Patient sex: M
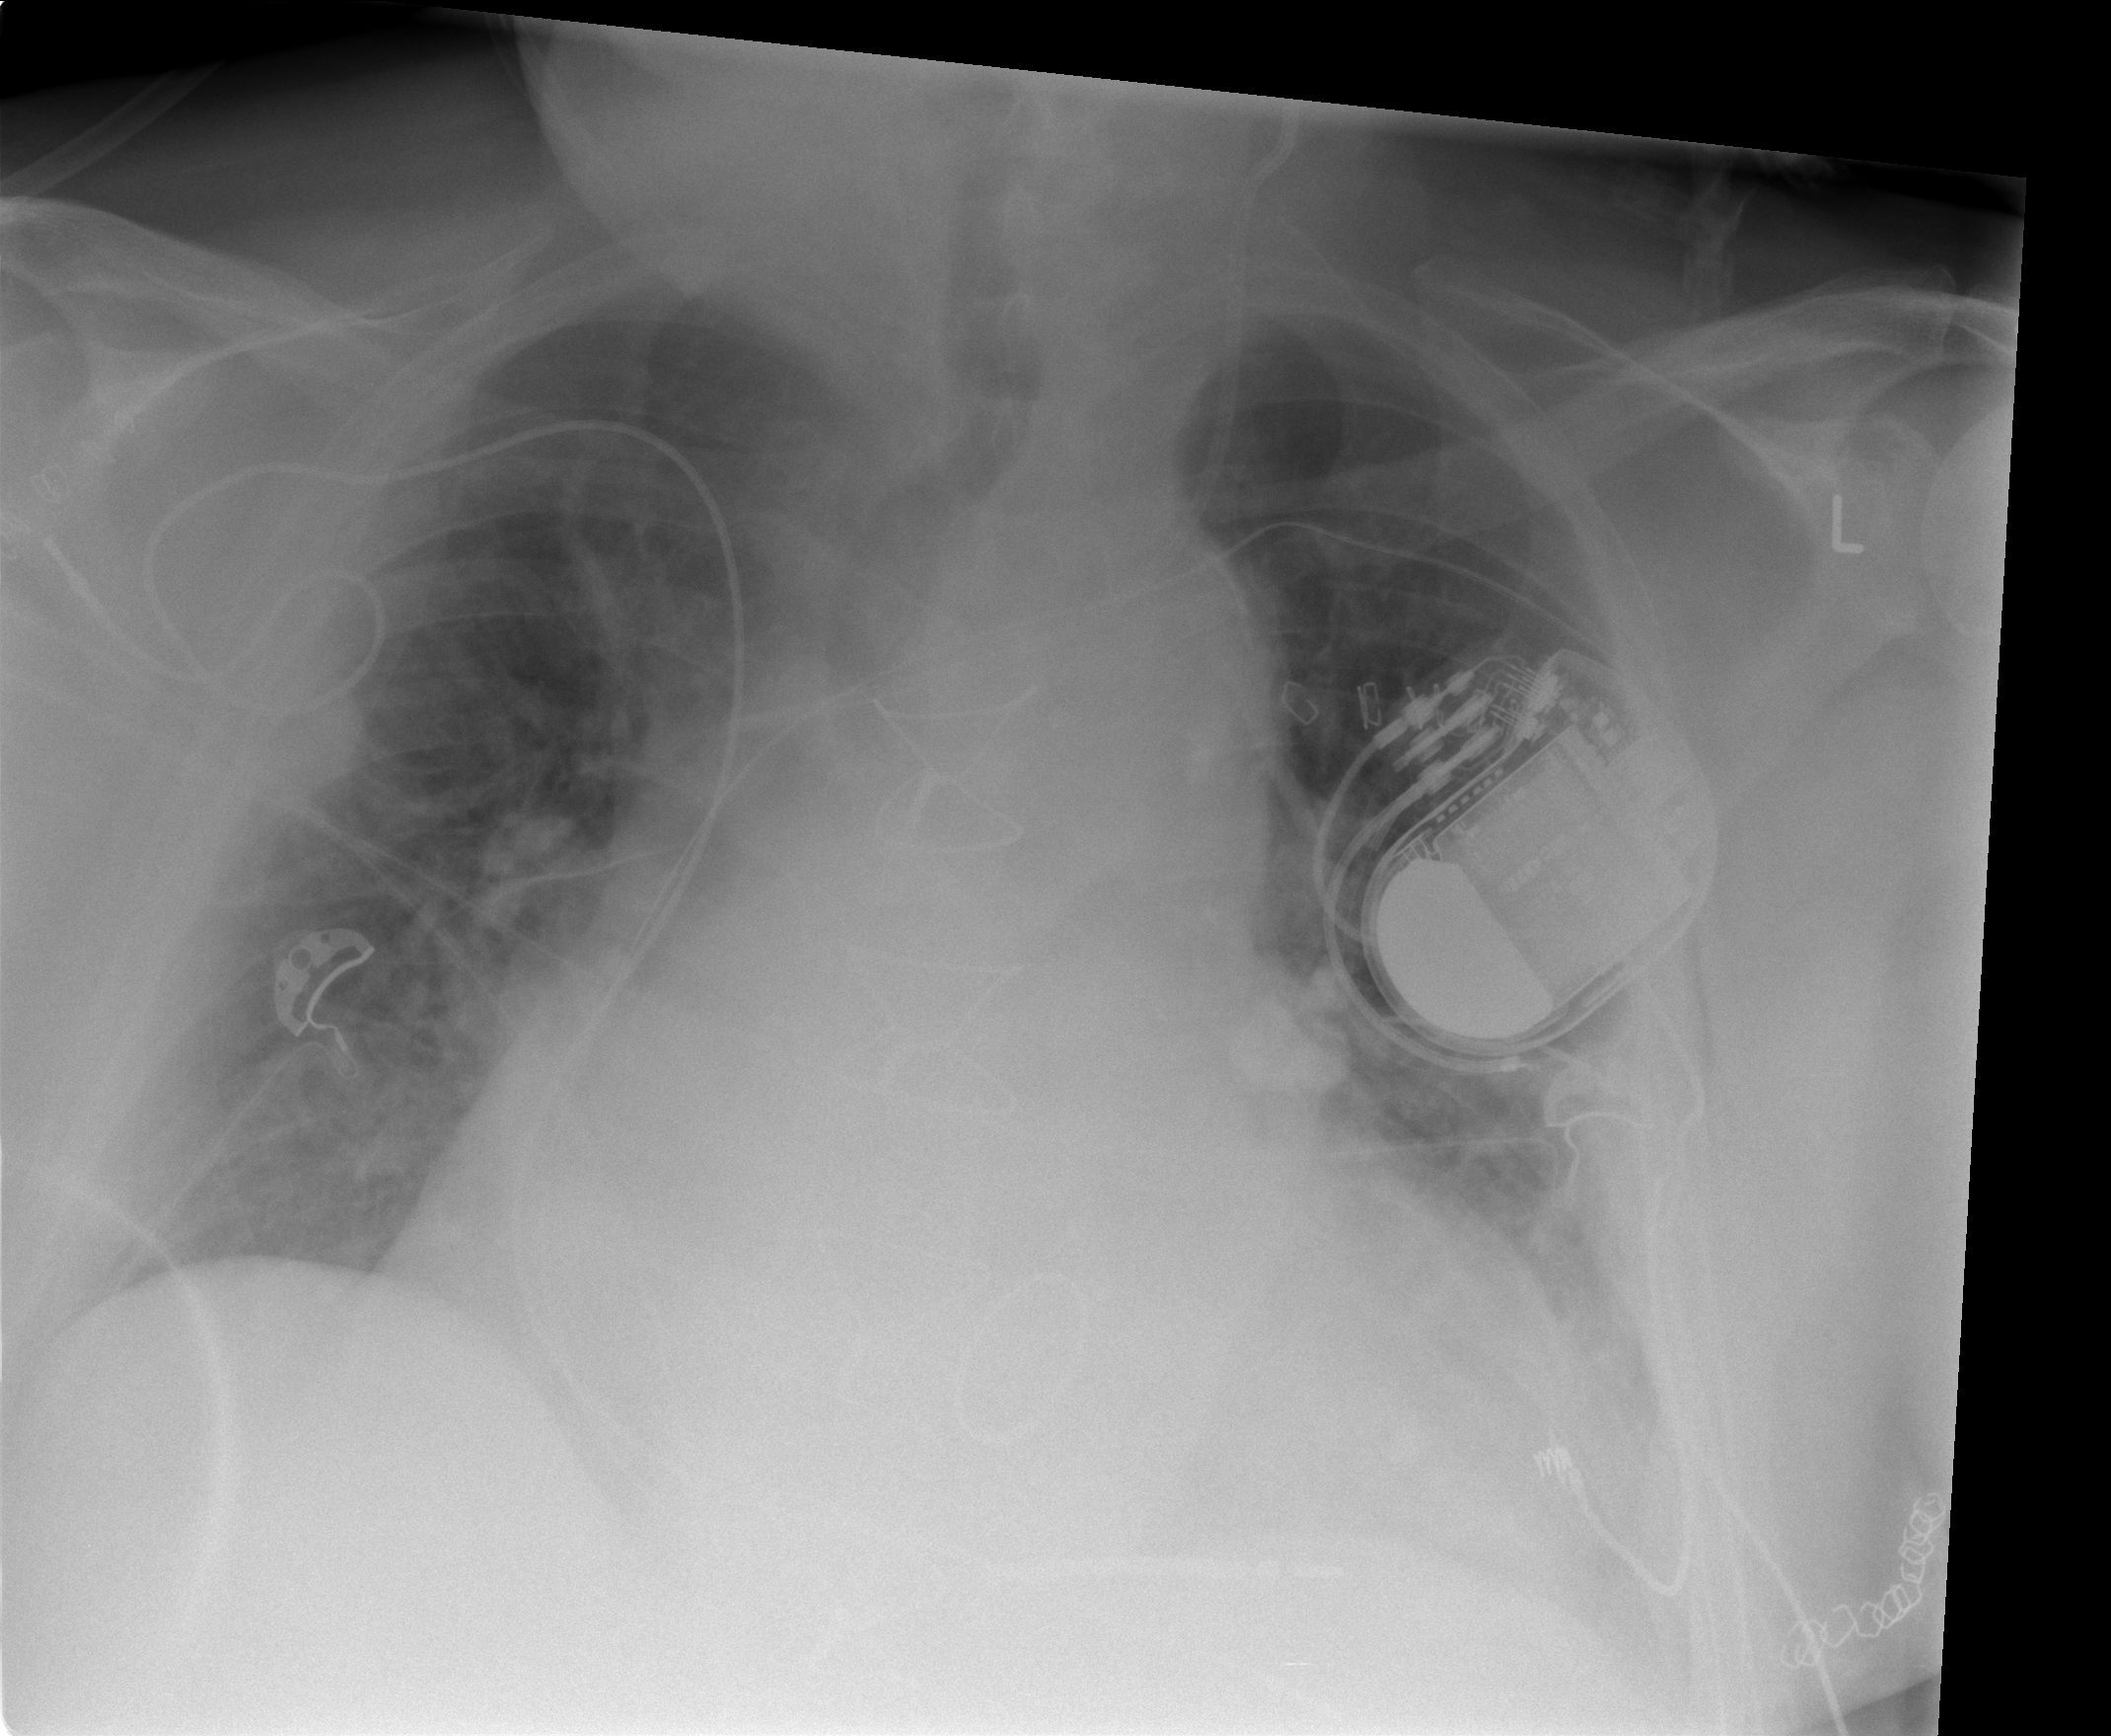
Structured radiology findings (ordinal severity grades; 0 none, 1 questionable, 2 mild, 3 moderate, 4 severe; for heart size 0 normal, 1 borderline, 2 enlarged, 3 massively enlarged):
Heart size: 3
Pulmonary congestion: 3
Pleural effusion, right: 0
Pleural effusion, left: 2
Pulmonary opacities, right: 2
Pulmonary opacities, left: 2
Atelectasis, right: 2
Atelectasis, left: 2